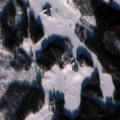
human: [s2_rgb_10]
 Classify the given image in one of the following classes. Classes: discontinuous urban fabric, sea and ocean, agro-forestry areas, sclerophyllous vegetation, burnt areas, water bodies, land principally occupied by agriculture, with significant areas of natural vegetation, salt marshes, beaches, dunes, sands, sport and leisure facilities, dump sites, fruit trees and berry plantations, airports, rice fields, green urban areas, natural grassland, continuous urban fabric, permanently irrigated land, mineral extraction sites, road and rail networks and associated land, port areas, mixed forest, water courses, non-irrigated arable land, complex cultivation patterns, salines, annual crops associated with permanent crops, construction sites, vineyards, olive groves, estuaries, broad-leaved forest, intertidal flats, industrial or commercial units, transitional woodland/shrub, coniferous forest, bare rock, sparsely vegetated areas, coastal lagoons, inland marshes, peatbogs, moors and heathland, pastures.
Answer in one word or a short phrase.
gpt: non-irrigated arable land, coniferous forest, mixed forest, transitional woodland/shrub